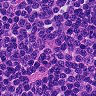
Metastatic tissue present: no